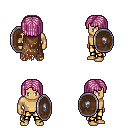
a pixel art fantasy rpg character, male body template, human, tanned skin, brown tattered cape, gold greaves, pink pageboy hairstyle, bracelets, shield, four views (front, back, left, right), 2x2 character sprite sheet, small pixel art, hard edges, no anti-aliasing